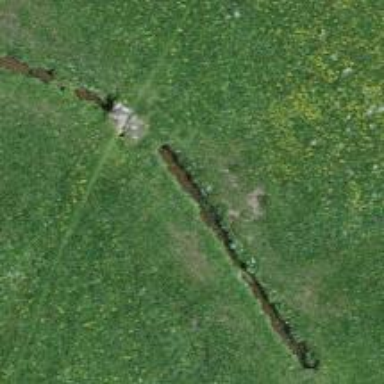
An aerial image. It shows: Ditch in the surroundings.